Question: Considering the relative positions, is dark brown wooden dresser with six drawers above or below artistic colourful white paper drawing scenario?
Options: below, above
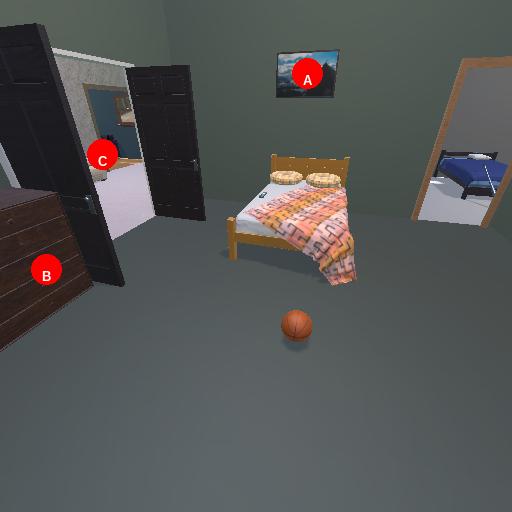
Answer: below